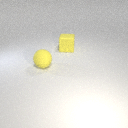
large yellow rubber cube behind large yellow rubber sphere